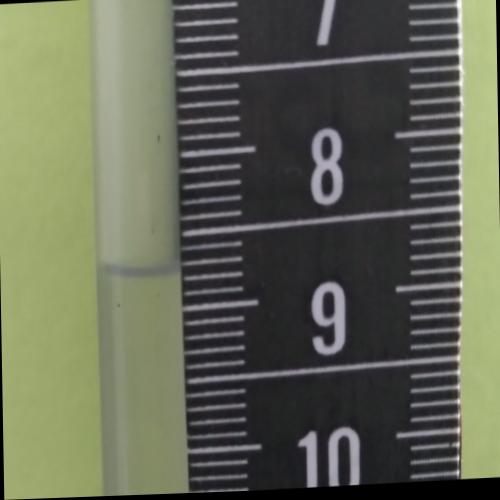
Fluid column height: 8.7 cm